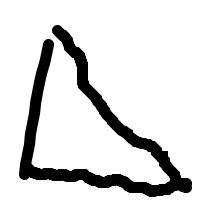
Shape: triangle